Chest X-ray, PA view. Patient: 38 years old, sex F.
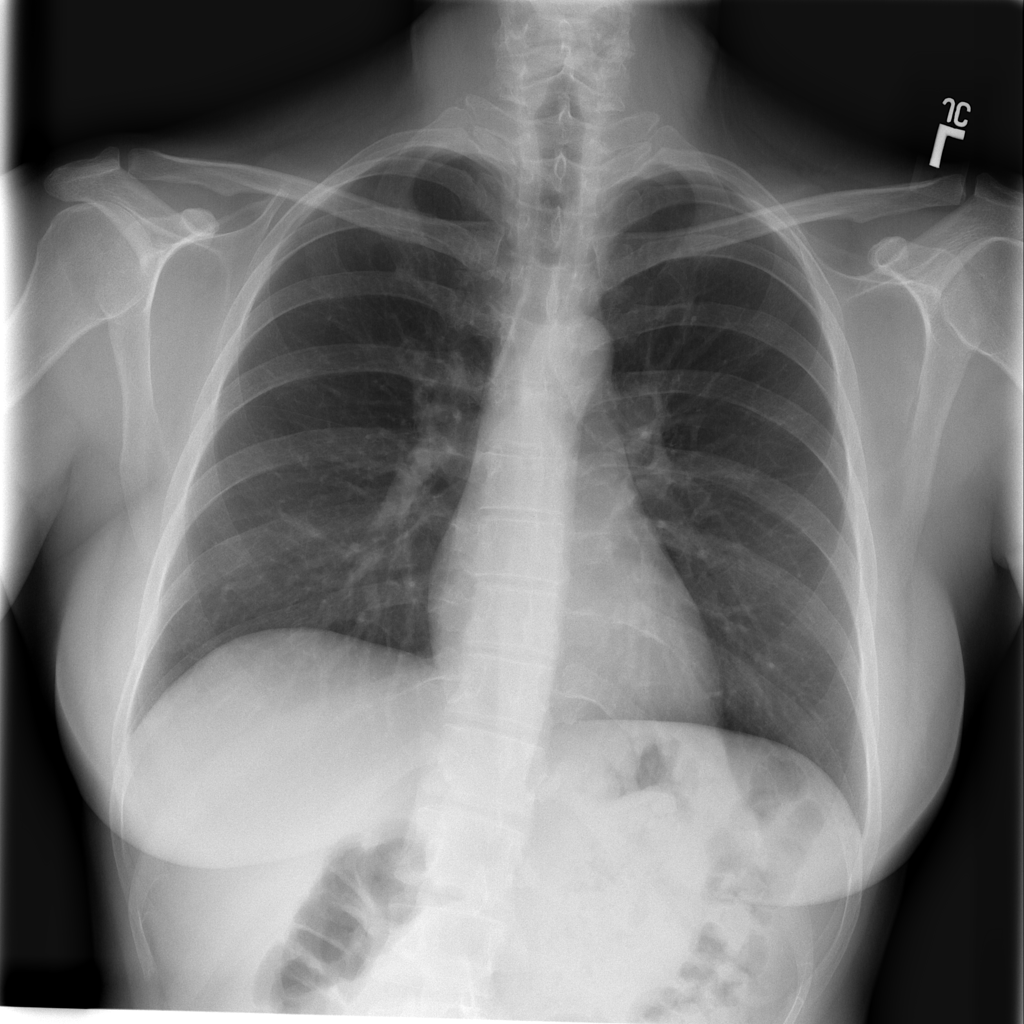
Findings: No Finding